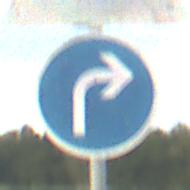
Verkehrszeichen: VorgeschriebeneFahrtrichtungRechts
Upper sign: Arbeitsstelle
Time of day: SunriseSunset
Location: Outdoor (RoadRail)
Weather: PartlyCloudy
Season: NotSpecified
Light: Natural